Field crop: maize
Growth stage: 2
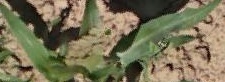
Species: maize